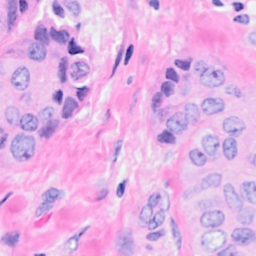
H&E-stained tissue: Breast